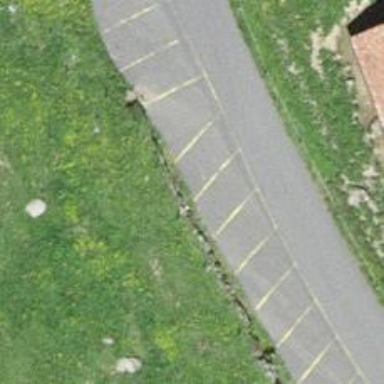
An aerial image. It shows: Parking area with asphalt surface.